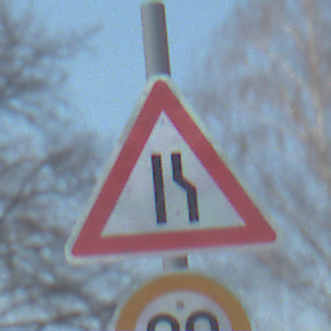
Verkehrszeichen: EinseitigVerengteFahrbahnRechts
Zusatzzeichen unten: Geschwindigkeit80
Umgebung: Outdoor, Suburban
Tageszeit: MorningAfternoon
Wetter: PartlyCloudy
Licht: Natural
Jahreszeit: NotSpecified
Kontrast: HighContrast